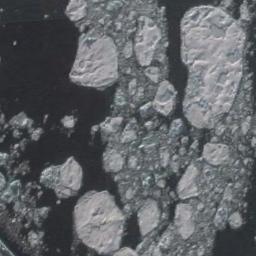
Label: sea_ice